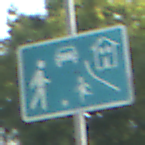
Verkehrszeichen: BeginnVerkehrsberuhigterBereich
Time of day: SunriseSunset
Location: Outdoor (Suburban)
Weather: PartlyCloudy
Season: NotSpecified
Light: Natural